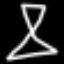
Label: hourglass